Lunar surface albedo tile
Center latitude: -3.411
Center longitude: 17.351
Resolution (meters per pixel, mean): 197.03
Tile area (km^2): 40683.14
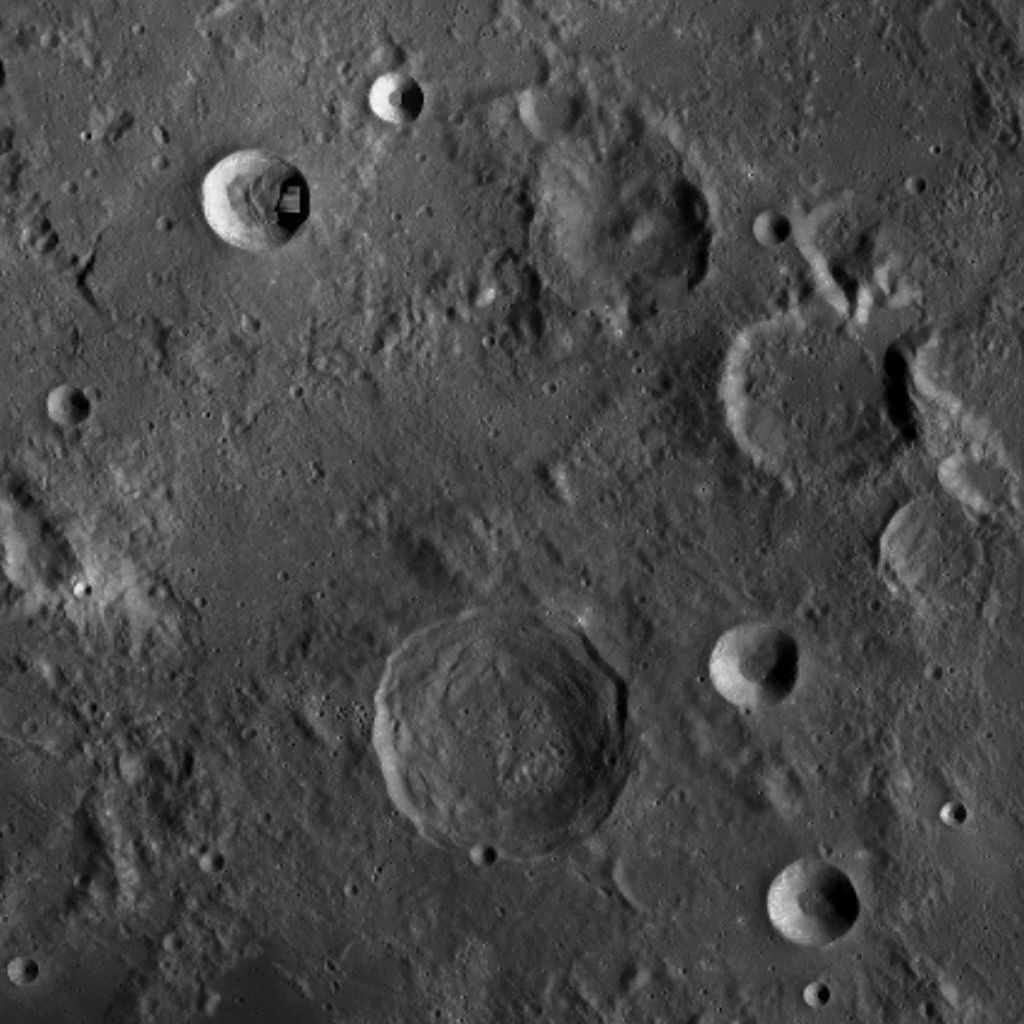